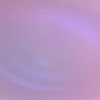
Label: sunburn